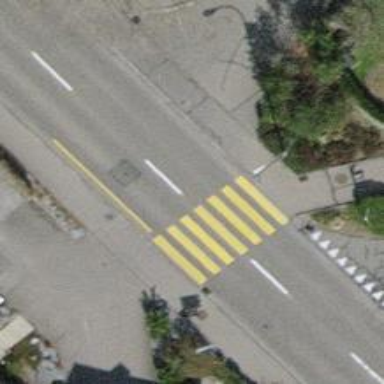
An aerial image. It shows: Zebra crossing on the road.